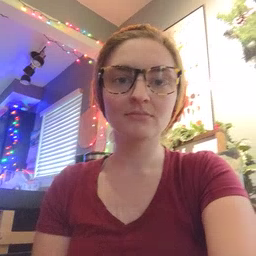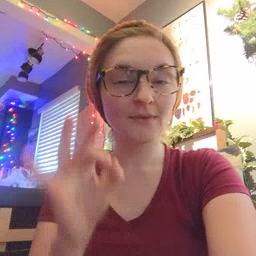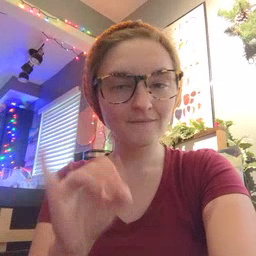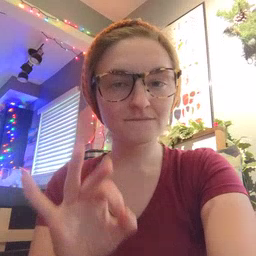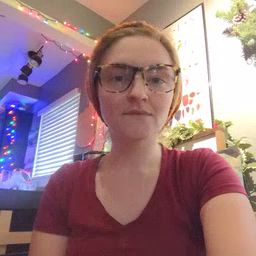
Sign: if